Question: I am designing a HTML layout using tables. On the left column, I want an image with 10px on top and bottom. Unfortunately, there are a couple of pixels added by the parent 'div'. I don't know why. I am including a picture:

I have also created a <URL> to replicate the issue. I cannot spot an issue in my CSS. Does anyone know what is happening? What am I missing? What is the solution? Thanks!
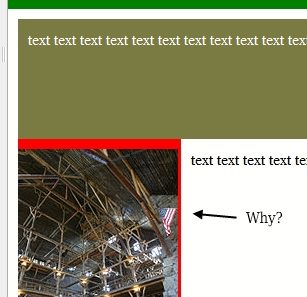
Answer: That is due to your image actual 'width' which is 161px approx. and your div width is 163px approx. You need to add 'width:100%;' in your img style.
<URL>